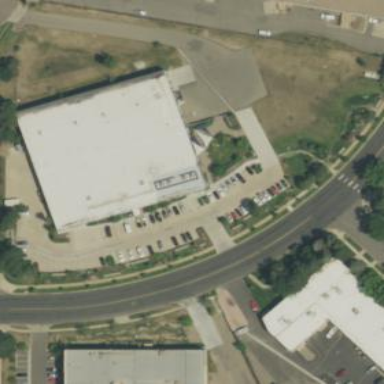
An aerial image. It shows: Warehouse.